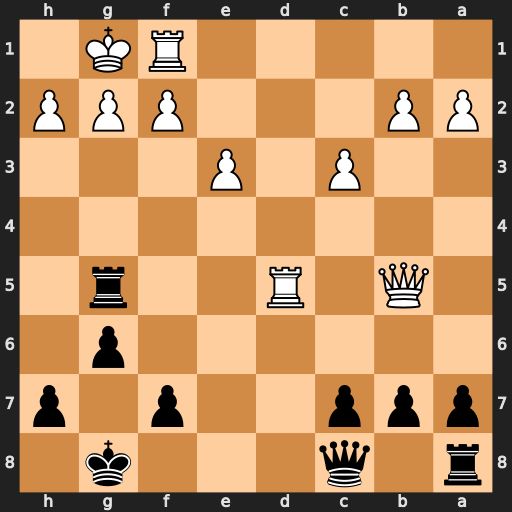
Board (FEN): r1q3k1/ppp2p1p/6p1/1Q1R2r1/8/2P1P3/PP3PPP/5RK1
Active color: b
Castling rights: -
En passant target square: -
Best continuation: c6 Rxg5 cxb5